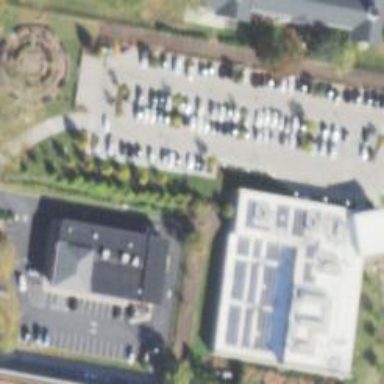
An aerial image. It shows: Healthcare clinic.